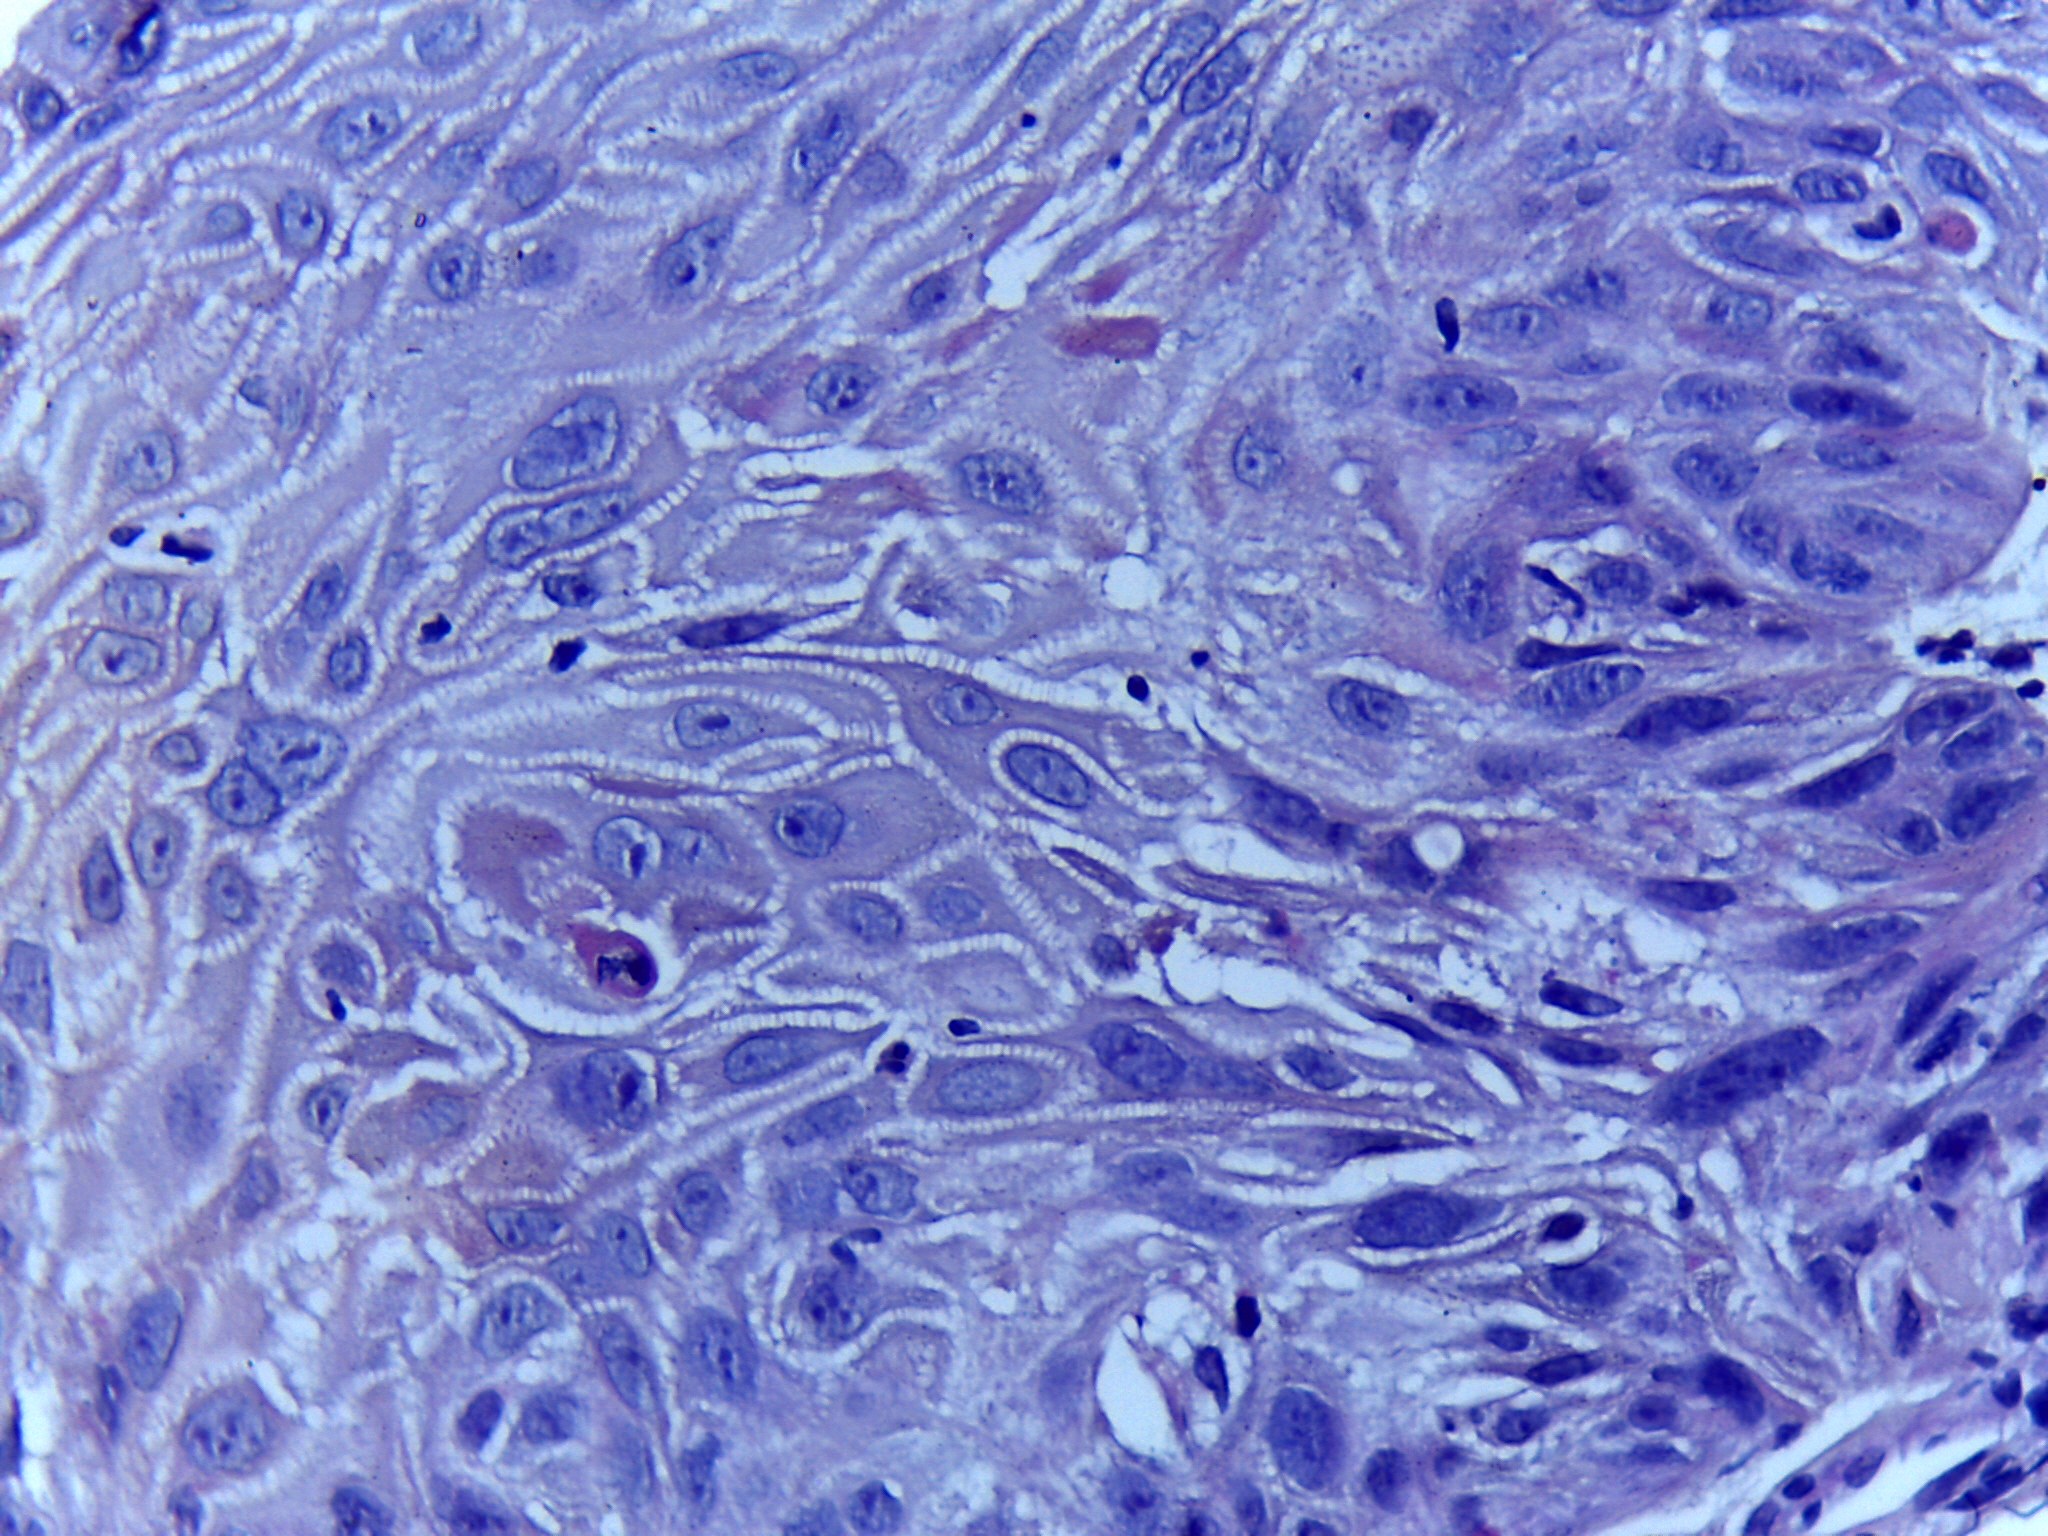
Diagnosis: OSCC